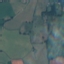
Land use / land cover class: Pasture